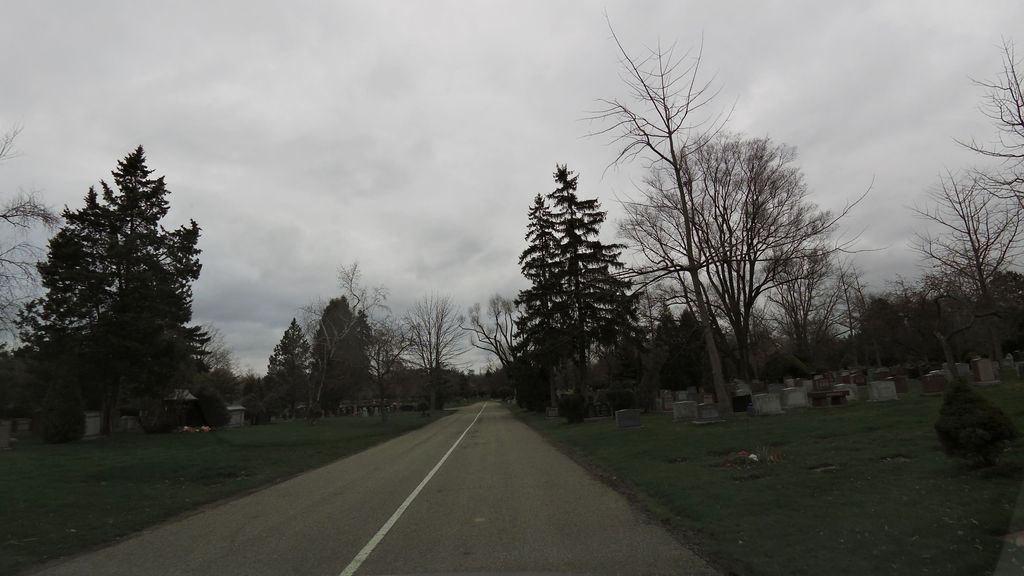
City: toronto